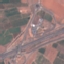
Land use / land cover: Highway